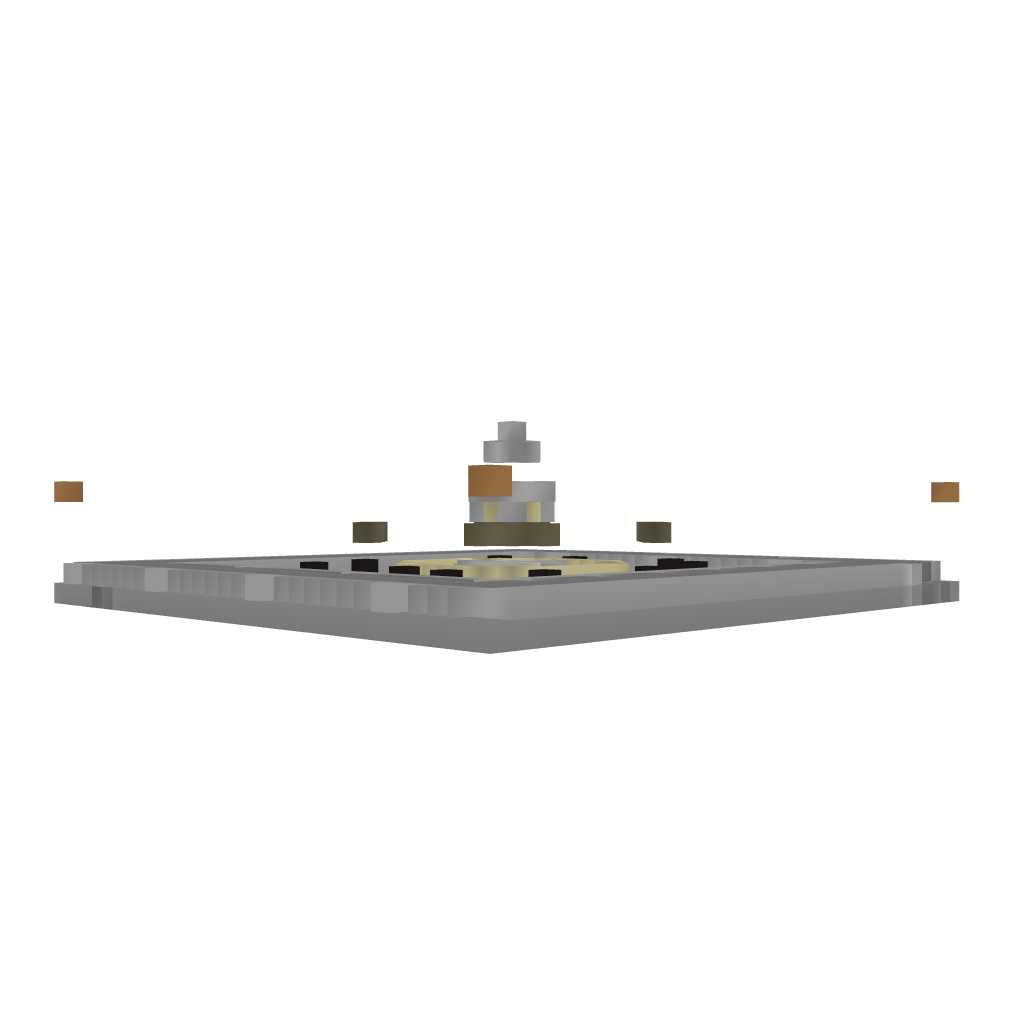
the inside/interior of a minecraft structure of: Fountain